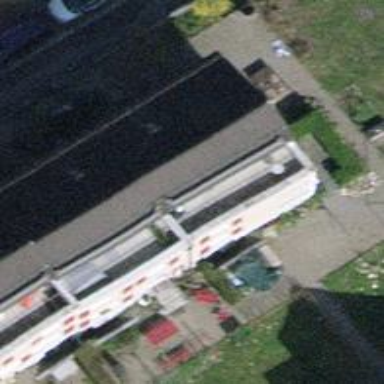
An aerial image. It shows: Terrace building.